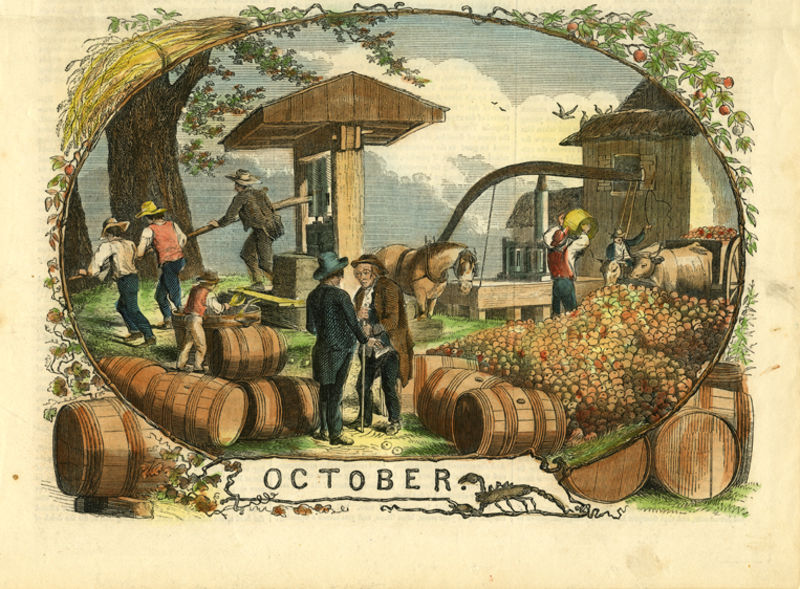
Titel: October (part of The Twelve Months of the Year)
Standort: Amherst (Massachusetts, USA)
Institution: Mead Art Museum, Amherst College
Schlagwörter: baum, laub, männer, haus, karren, pferd, äpfel, men, people, talking, wine, apple, man, tree, peasant, summer, trees, boy, child, oktober, fässer, autumn, grass, frame, oval, ochsen, animals, bird, hats, birds, presse, fall, spring, vest, cart, cattle, cow, cows, farm, horse, mill, cane, bull, oxen, livestock, work, working, farmers, worker, well, border, barn, workers, press, calendar, wheat, make, trade, farming, labor, barrel, barrels, sell, apples, harvest, push, bucket, ox, pail, harvesting, oblong, ilustration, insect, juice, pump, calender, cider, vests, october, owner, almanac, alminac, winemakein, winemaking, vintners, grape pressing, grape press, scorpion, travail, barter, storing, ciders, cider press, crush, kegs